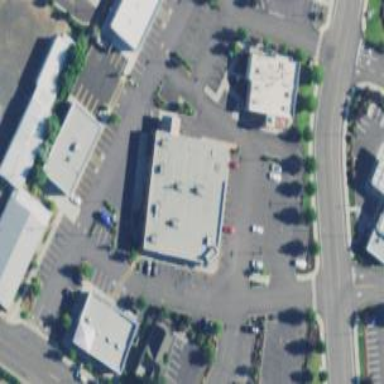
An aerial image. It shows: Pharmacy providing healthcare services.